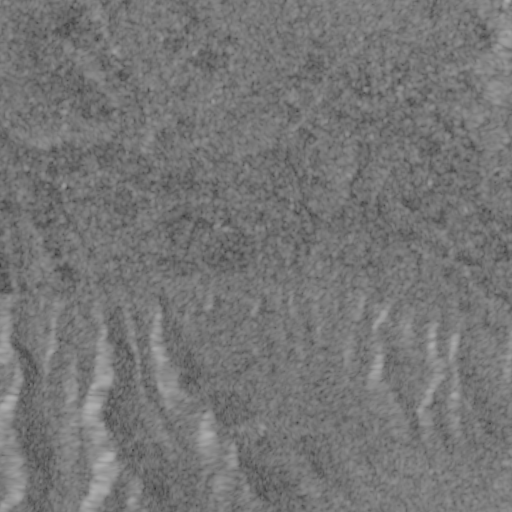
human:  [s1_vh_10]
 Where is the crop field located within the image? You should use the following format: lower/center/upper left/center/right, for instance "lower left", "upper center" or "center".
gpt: The crop field is located in the center right of the image.
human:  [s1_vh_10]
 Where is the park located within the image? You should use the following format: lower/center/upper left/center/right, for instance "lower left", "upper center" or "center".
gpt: The park is located in the upper right of the image.
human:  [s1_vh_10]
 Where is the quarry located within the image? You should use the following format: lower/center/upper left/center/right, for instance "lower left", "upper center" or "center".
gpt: The quarry is located in the upper left of the image.
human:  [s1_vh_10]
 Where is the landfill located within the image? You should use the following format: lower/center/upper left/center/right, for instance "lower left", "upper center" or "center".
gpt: There is no landfill in the image.

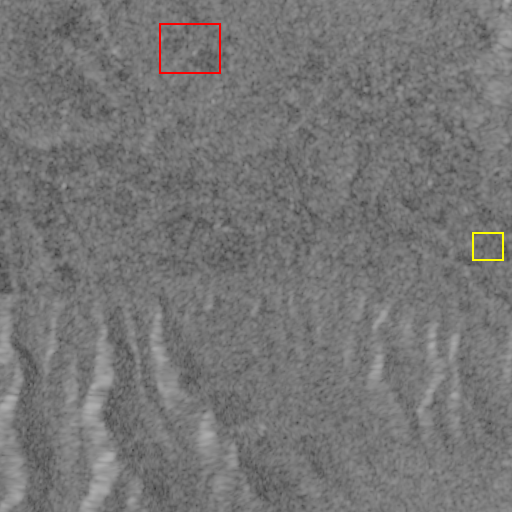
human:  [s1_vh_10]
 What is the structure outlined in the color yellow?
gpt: The structure outlined in yellow is a crop field.
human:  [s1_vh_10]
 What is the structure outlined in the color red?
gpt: The structure outlined in red is a quarry.
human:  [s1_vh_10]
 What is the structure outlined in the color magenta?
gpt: There is no magenta outline.